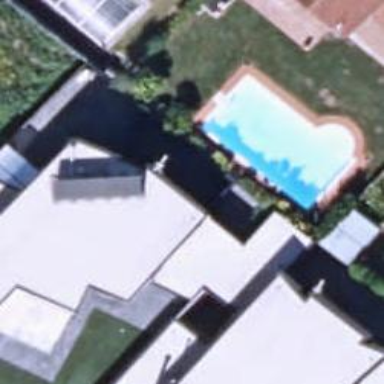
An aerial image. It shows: Swimming pool located in leisure land.